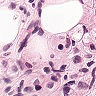
Metastatic tissue present: yes